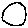
Label: circle